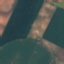
Label: AnnualCrop